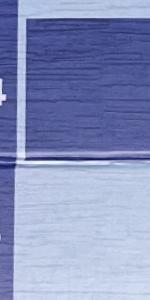
Label: Empty